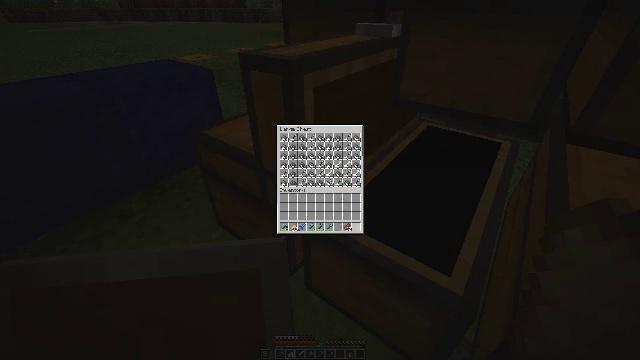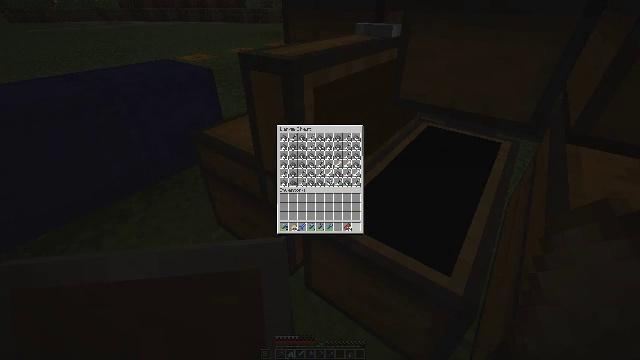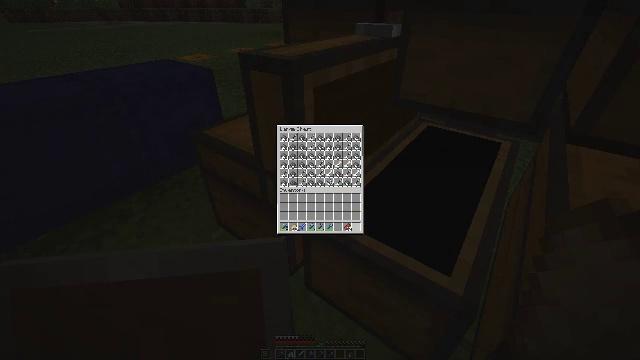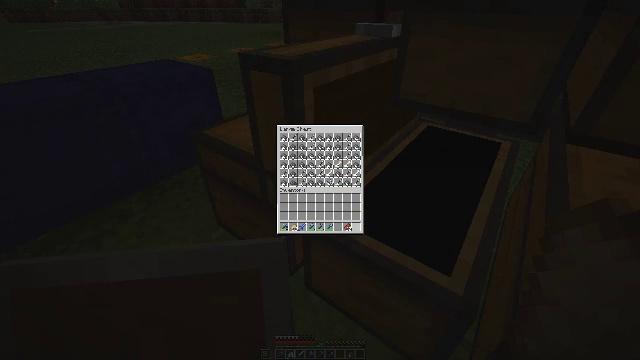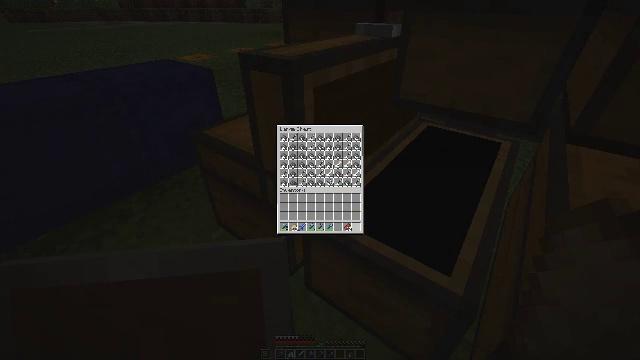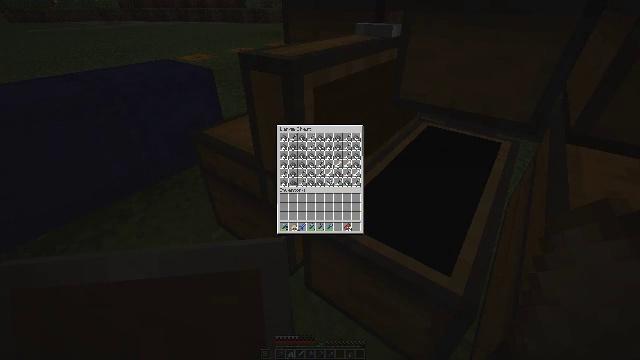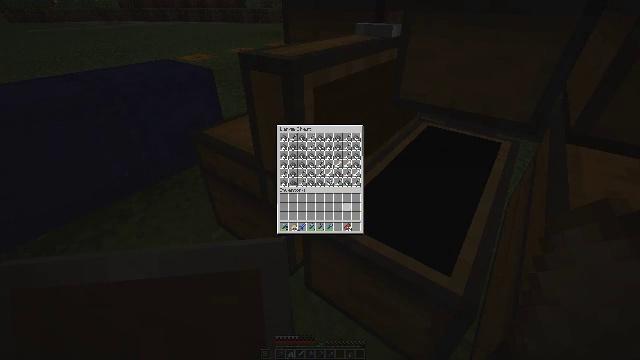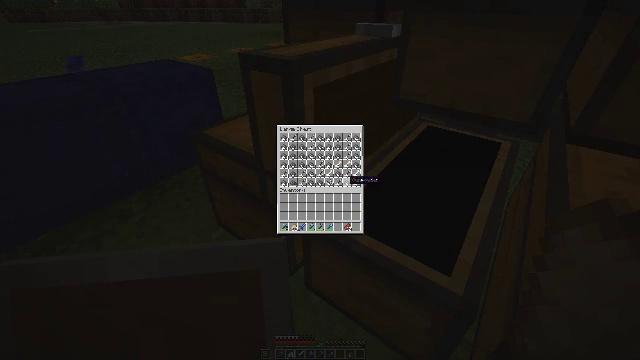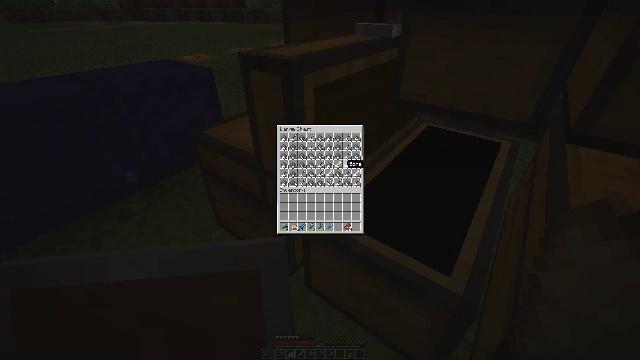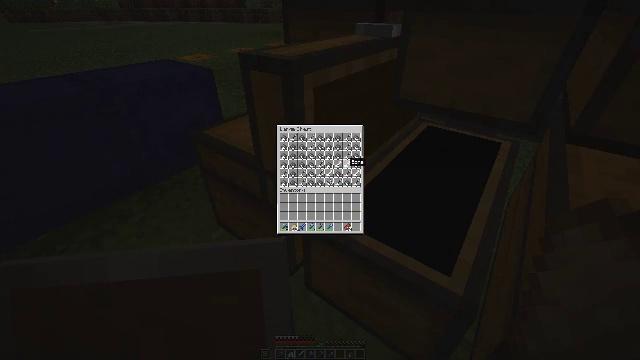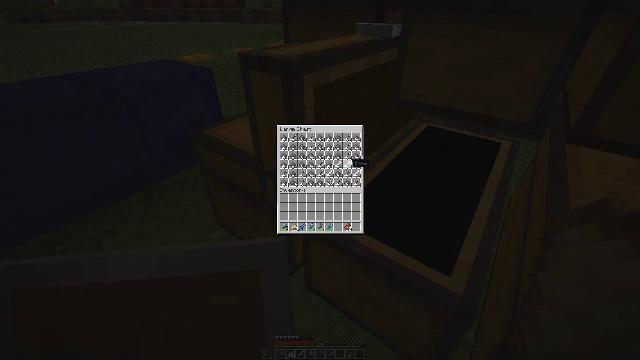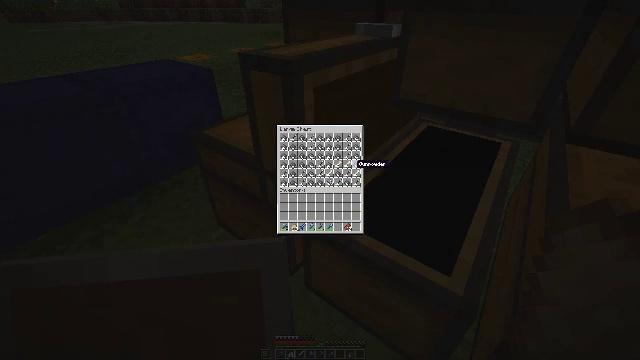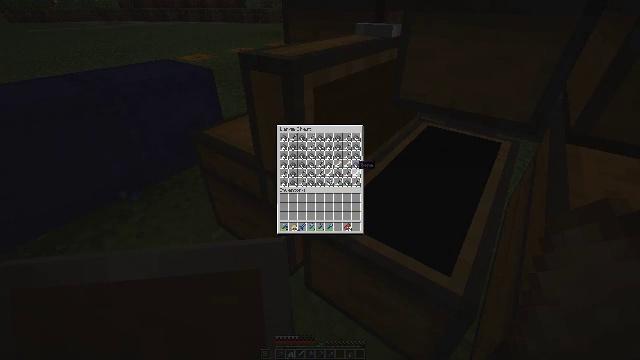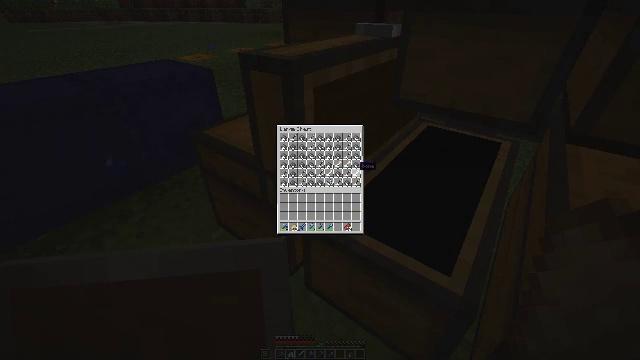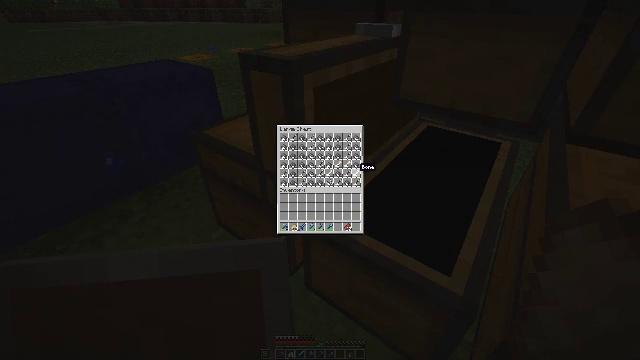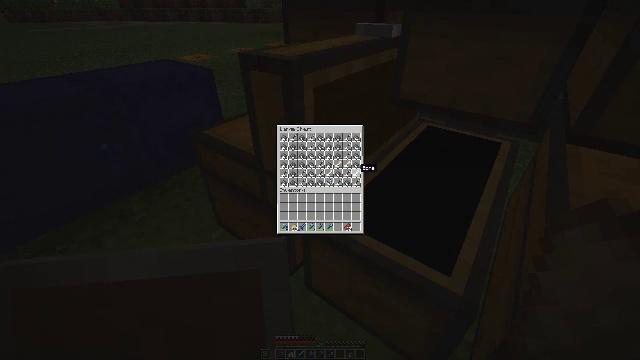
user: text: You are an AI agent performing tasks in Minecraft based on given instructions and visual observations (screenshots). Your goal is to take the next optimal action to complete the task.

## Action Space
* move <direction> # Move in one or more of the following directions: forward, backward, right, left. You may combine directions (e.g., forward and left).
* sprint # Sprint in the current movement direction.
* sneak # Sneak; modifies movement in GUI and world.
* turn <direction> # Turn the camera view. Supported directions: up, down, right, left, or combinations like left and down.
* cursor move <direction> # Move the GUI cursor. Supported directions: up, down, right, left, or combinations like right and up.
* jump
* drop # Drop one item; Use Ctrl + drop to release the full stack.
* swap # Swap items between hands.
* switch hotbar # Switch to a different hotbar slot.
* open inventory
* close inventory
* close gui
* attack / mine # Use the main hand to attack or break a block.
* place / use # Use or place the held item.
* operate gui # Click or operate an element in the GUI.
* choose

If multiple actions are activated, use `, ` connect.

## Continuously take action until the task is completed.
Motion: motion action
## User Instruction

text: Attack the blue shulker box to gather it.
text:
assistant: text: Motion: no_op
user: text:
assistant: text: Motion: no_op
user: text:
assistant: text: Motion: no_op
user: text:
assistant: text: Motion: no_op
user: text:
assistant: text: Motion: turn up
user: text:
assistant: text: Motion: turn left and up
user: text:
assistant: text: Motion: turn left and up
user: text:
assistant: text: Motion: turn up
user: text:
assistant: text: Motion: no_op
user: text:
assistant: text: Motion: no_op
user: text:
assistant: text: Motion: sneak, turn right
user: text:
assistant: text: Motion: sneak
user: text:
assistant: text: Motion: sneak
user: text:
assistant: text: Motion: sneak
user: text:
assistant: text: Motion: sneak
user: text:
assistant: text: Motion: sneak
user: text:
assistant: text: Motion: sneak, attack / mine
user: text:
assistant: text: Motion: sneak, attack / mine
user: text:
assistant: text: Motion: sneak, attack / mine
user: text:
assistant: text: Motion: sneak
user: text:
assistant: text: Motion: sneak
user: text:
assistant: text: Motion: sneak
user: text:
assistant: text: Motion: sneak
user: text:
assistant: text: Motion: sneak
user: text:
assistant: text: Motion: sneak
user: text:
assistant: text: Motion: sneak, attack / mine
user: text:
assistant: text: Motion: sneak, attack / mine
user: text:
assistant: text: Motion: sneak
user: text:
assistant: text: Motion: sneak
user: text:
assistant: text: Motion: sneak